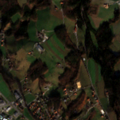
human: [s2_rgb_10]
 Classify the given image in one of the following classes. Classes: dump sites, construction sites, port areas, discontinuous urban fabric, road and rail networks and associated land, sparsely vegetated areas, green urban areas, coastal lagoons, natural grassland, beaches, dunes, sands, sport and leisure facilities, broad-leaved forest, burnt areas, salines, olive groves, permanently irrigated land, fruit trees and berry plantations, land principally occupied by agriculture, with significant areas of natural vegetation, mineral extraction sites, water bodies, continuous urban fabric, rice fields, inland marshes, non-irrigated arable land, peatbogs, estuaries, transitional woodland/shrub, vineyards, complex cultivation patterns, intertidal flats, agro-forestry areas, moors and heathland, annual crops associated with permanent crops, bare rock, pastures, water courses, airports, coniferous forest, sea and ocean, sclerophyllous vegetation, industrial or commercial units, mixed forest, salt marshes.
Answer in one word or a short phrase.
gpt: discontinuous urban fabric, pastures, complex cultivation patterns, land principally occupied by agriculture, with significant areas of natural vegetation, mixed forest